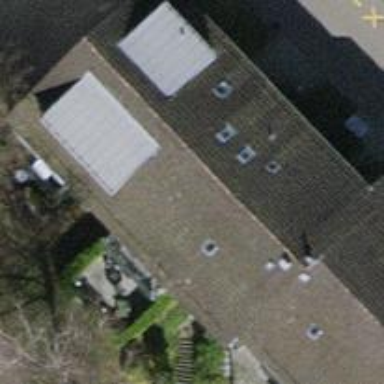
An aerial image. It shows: Apartments building with gabled tile roof.